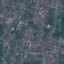
Land use / land cover class: Residential